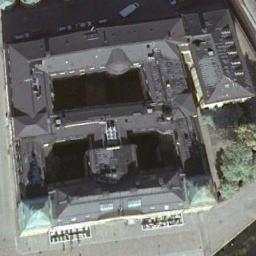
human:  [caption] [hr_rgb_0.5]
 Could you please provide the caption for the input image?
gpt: The palace is surrounded by lush forests .

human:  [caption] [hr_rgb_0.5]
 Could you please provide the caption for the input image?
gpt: The gray palace with courtyards is surrounded by roads .

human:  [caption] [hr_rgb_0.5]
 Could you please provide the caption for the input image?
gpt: The palace is on the open place .

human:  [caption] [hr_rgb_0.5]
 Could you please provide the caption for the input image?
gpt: Several trees are beside the palace .

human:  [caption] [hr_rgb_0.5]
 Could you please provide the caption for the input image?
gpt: There are some cars beside the palace with black roofs .